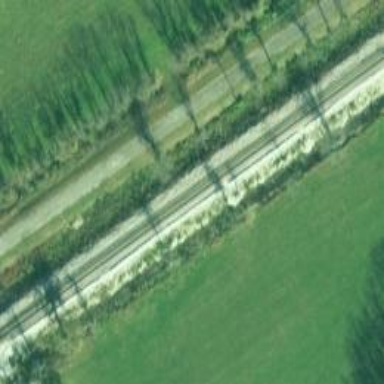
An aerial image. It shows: Railway track.